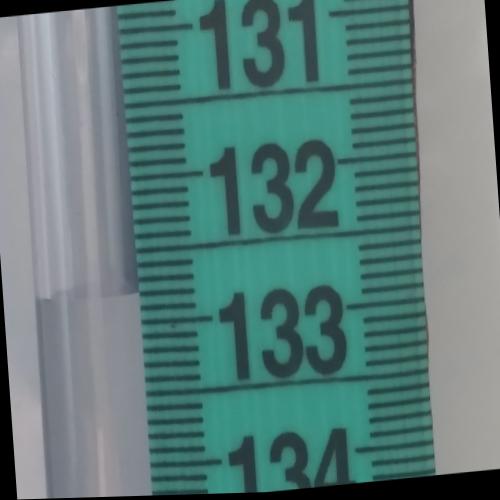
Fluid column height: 132.8 cm